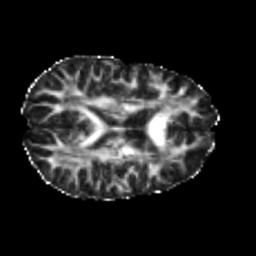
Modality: FA
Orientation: axial
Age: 21
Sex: female
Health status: healthy
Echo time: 0.074 s